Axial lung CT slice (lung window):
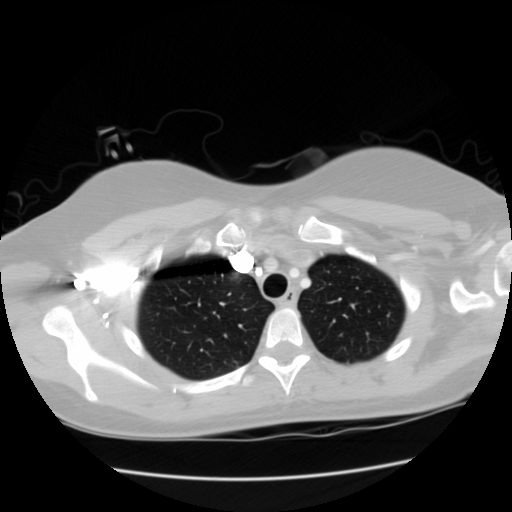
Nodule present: no